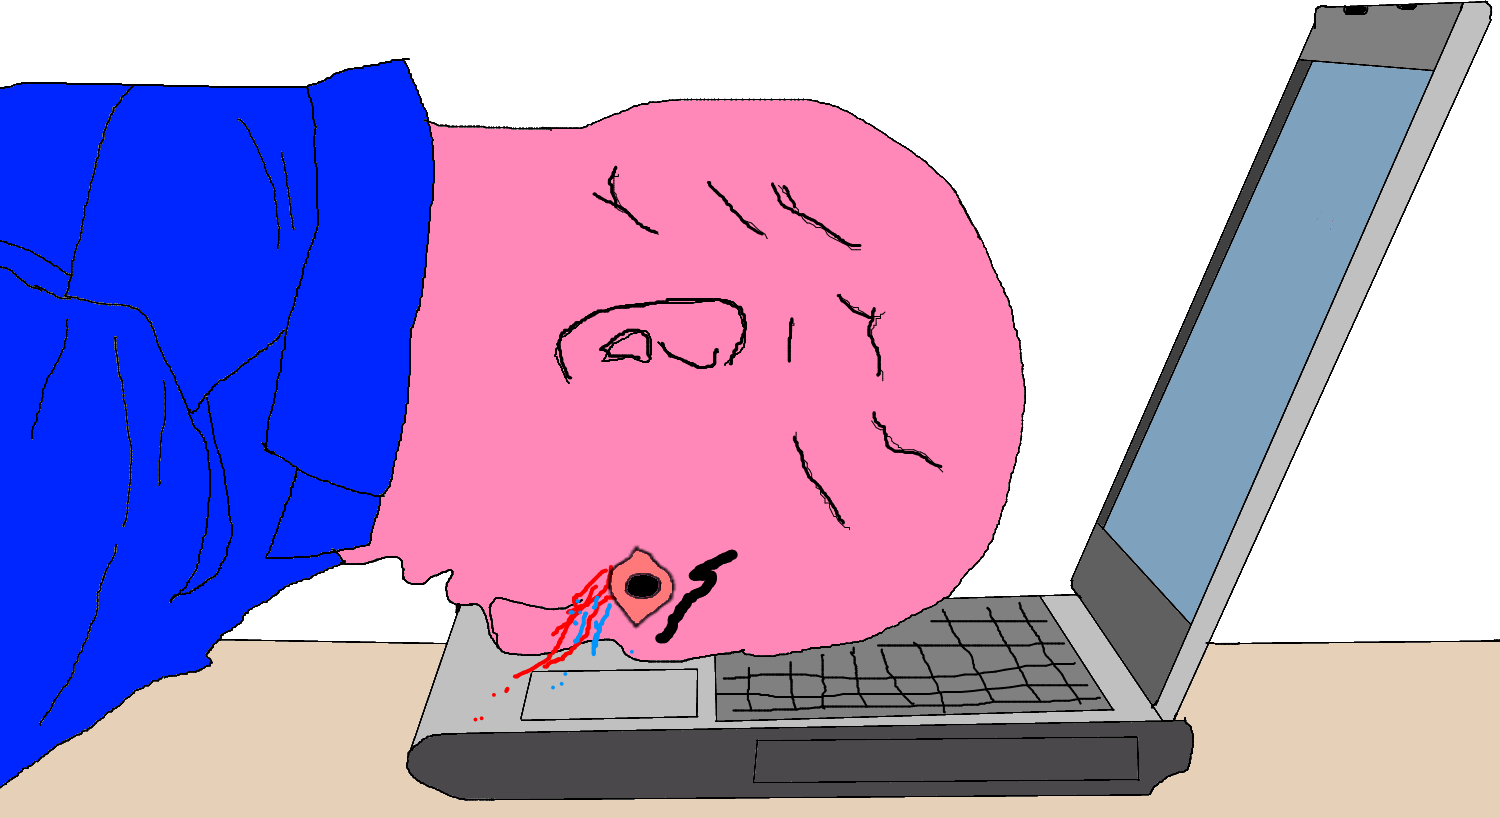
Label: 5_Rage